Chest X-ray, PA view. Patient: 41 years old, sex M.
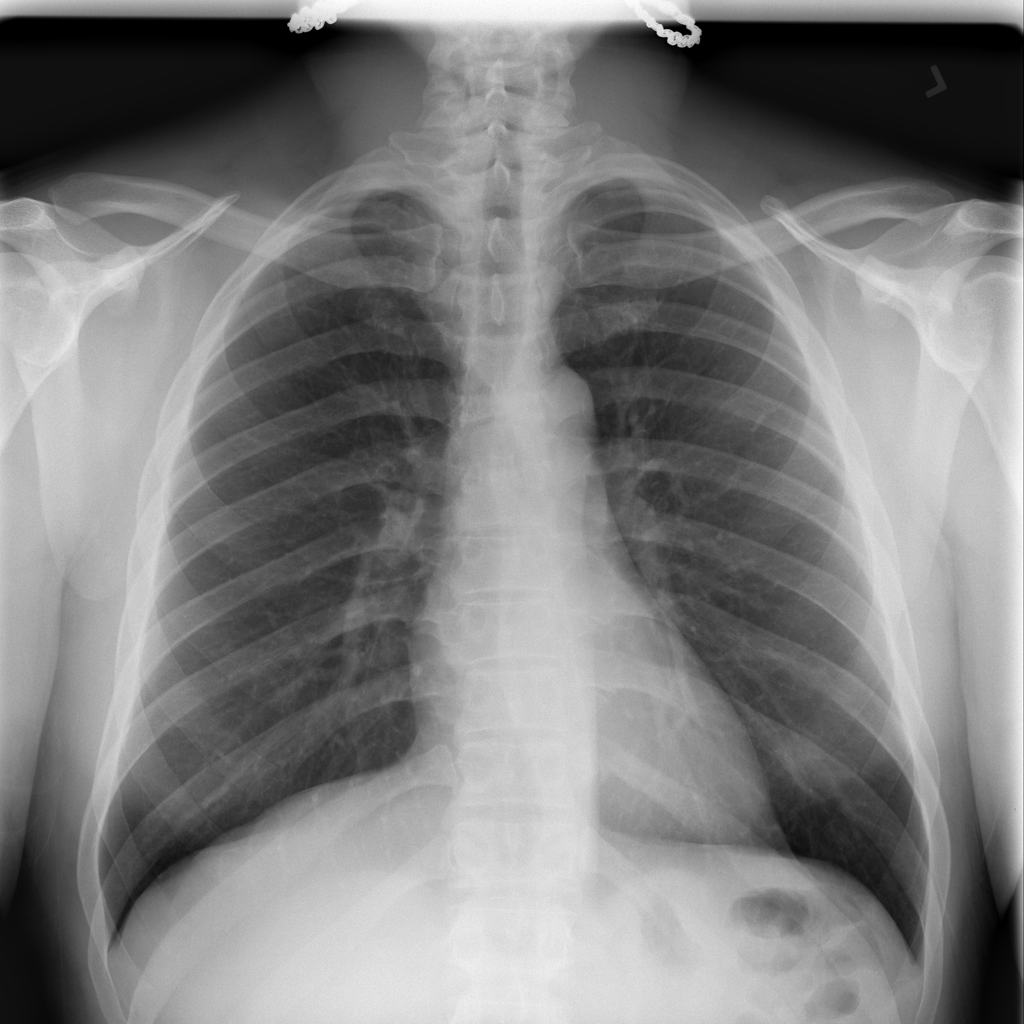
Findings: No Finding